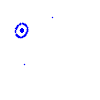
Particle: electron